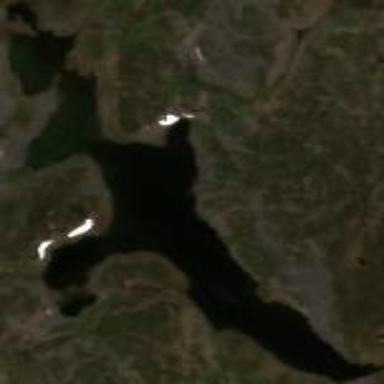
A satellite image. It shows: Serene lake.